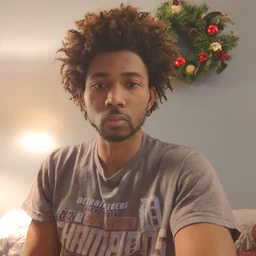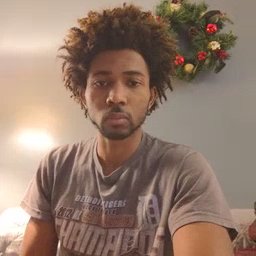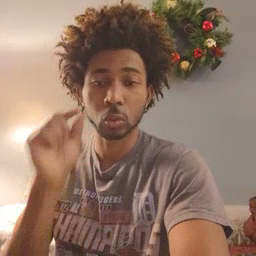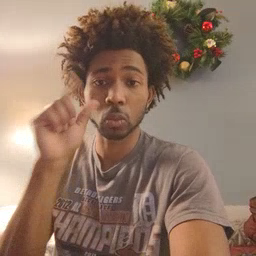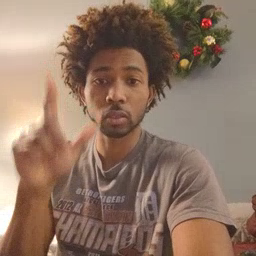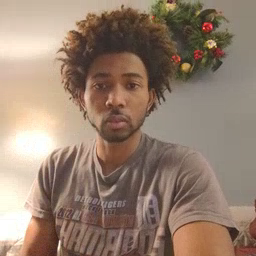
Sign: wake